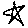
Label: star